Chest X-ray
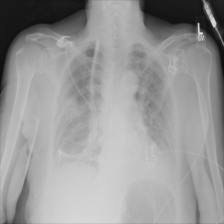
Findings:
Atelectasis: negative
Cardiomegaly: negative
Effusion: negative
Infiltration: negative
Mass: negative
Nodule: negative
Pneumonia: negative
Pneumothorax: positive
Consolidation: negative
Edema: negative
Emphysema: negative
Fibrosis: negative
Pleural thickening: negative
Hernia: negative